Question: I have a dataframe:
'''
df1 <- data.frame(place = c("a", "a", "b", "b", "c", "c", "d", "d", "e", "e", "f", "f", "g", "g",
"h", "h", "i", "i", "j", "j", "k", "k", "l", "l", "m", "m", "n",
"n", "o", "o", "p", "p", "q", "q"),
cost_other = c("cost_savings", "other_savings",
"cost_savings", "other_savings",
"cost_savings", "other_savings",
"cost_savings", "other_savings",
"cost_savings", "other_savings",
"cost_savings", "other_savings",
"cost_savings", "other_savings",
"cost_savings", "other_savings",
"cost_savings", "other_savings",
"cost_savings", "other_savings",
"cost_savings", "other_savings",
"cost_savings", "other_savings",
"cost_savings", "other_savings",
"cost_savings", "other_savings",
"cost_savings", "other_savings",
"cost_savings", "other_savings",
"cost_savings", "other_savings"),
values = c(1.8,0.55, 0.836, 1.06, 1.096, 1.83875908682016,
0.966, 1.34497094648805, 1.62275, 0.600277163210231, 0.873875,
0.875130680022367, 1.487, 0.283241350805961, 1.0776, 0.849116238360361,
1.221, 1.45510685371131, 0.961882352941176, 1.30607084680655,
1.027, 1.52026452067783, 0.807666666666667, 1.22377282341786,
0.788384615384615, 0.984172521942087, 0.975, 1.94002090880358,
1.00333333333333, 1.18402178405582, 0.8956, 1.16165422673896,
0.95975, 0.825533052928448))
'''
I want to create a facet-wrap-based geom_bar chart using these data, such that every faceted space shows all the bar charts in grey color. Then, I need the specific bars for specific grid to be in any color.
I tried doing it, but got something like this:

I used this to get my result:
'''
ggplot(data=df,aes(x=place,
y=values))+
geom_bar(aes(fill=cost_other),
stat = "identity",
position = "dodge") +
facet_wrap(~place) +
theme_calc()+
theme(legend.position = "none",
axis.text.x=element_blank())
'''
I am getting the specific bars in color, but then all the other spaces are empty. I want other bars for all variables as well, specifically in grey color.
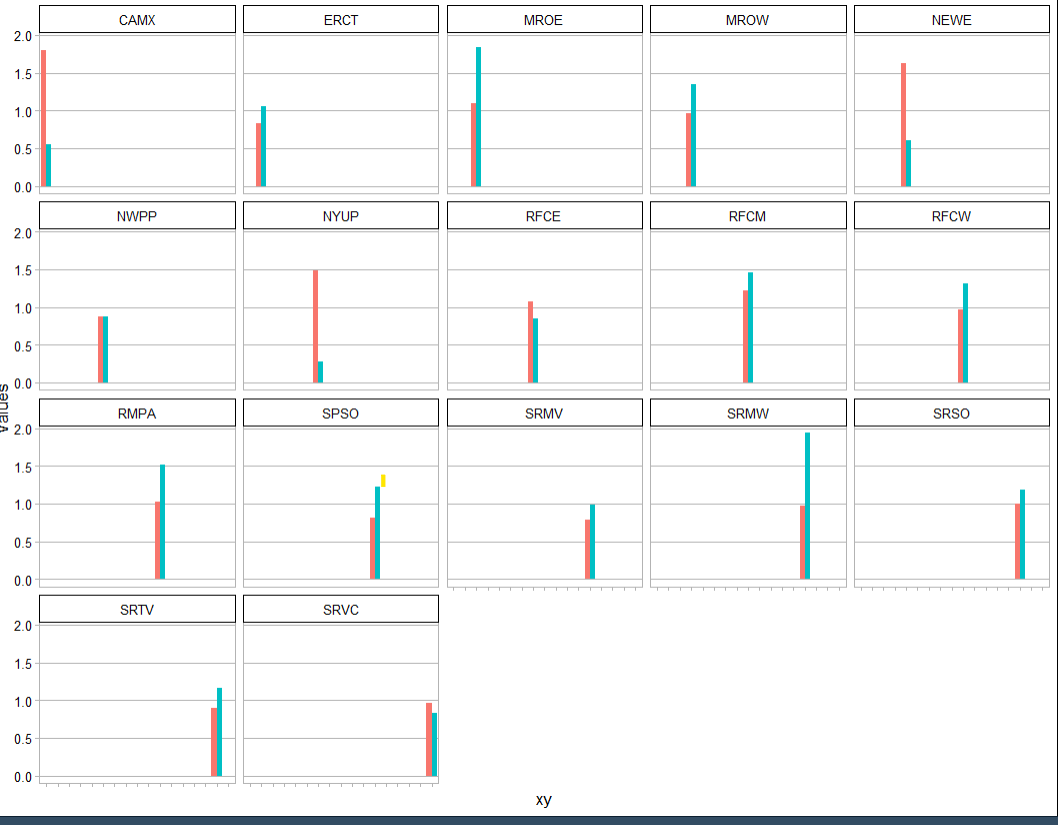
Answer: Using 'tidyr::expand_grid()', create a 'place_facet' column with unique values of 'place' and cross it with the initial data. This will give you an expanded dataframe that reproduces your original data once for each facet. Then plot two layers of bars: one in gray using all values, and another in color for just the values where 'place' and 'place_facet' match.
'''
library(tidyr)
library(dplyr)
library(ggplot2)
library(ggthemes)
df1 %>%
tidyr::expand_grid(place_facet = unique(.$place)) %>%
mutate(values_facet = ifelse(place == place_facet, values, NA)) %>%
ggplot(aes(x = place)) +
geom_col(
aes(y = values, group = cost_other),
position = "dodge",
fill = "gray"
) +
geom_col(
aes(y = values_facet, fill = cost_other),
position = "dodge",
show.legend = FALSE
) +
facet_wrap(~place_facet) +
theme_calc() +
theme(axis.text.x = element_blank())
'''
<URL>